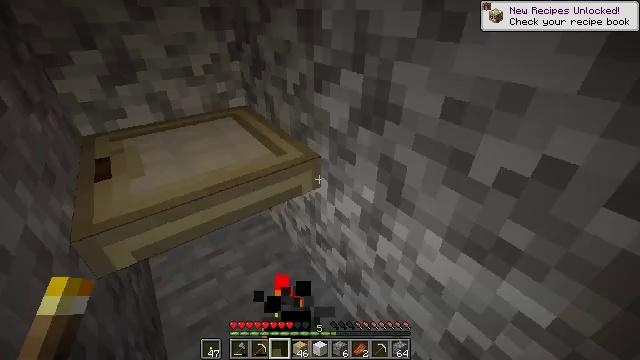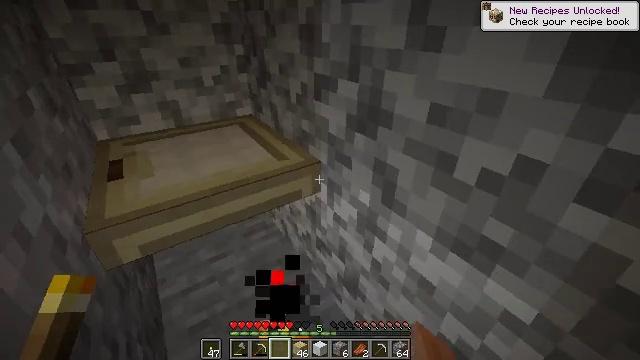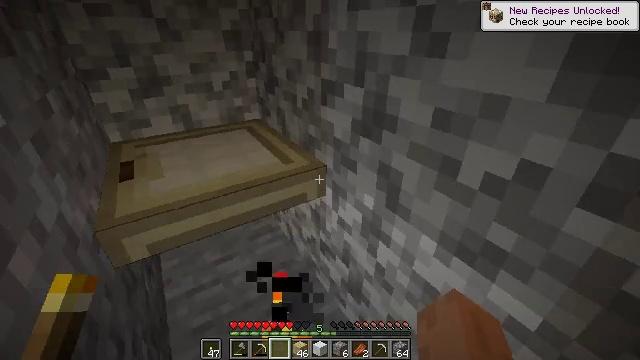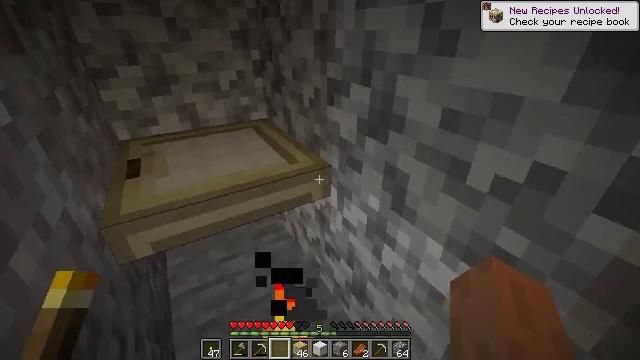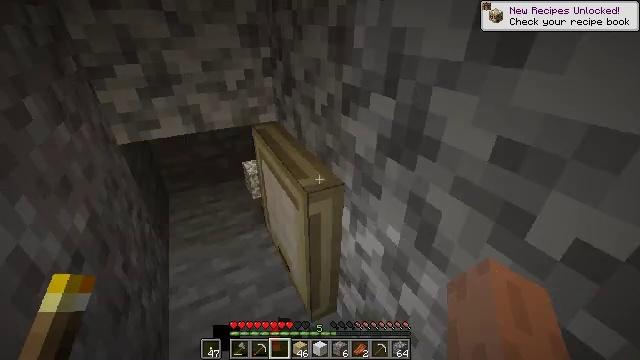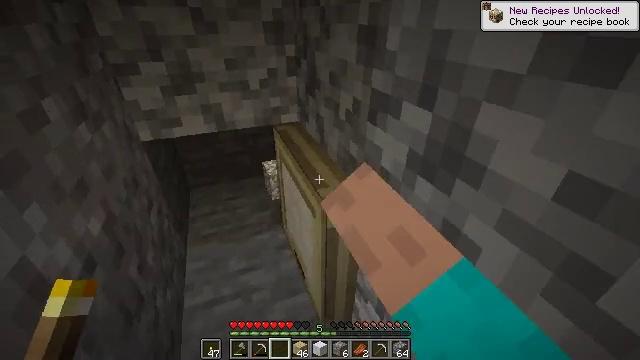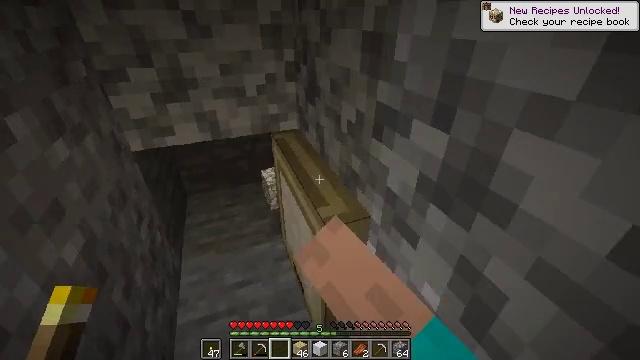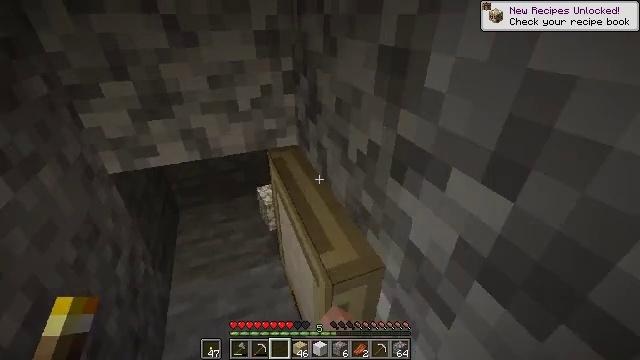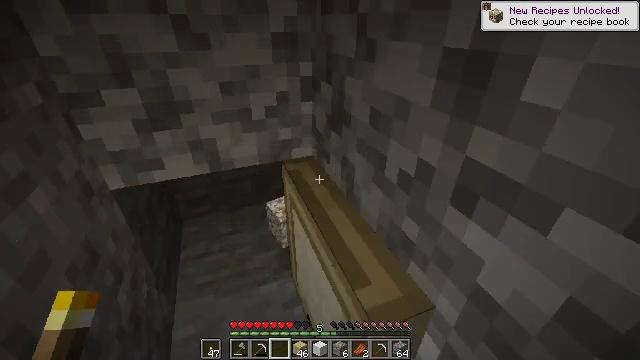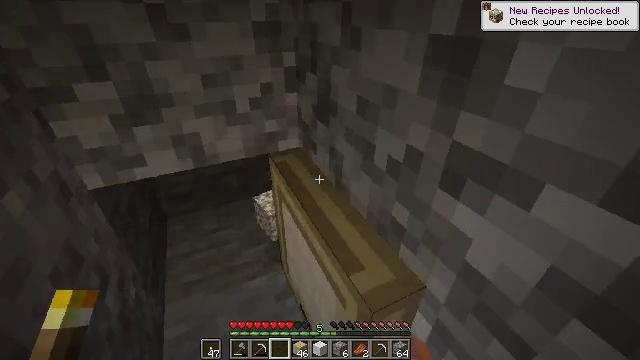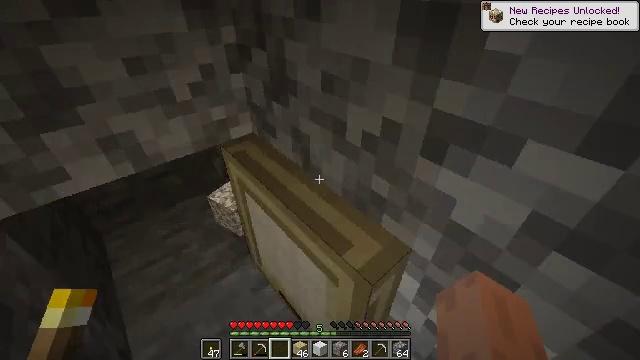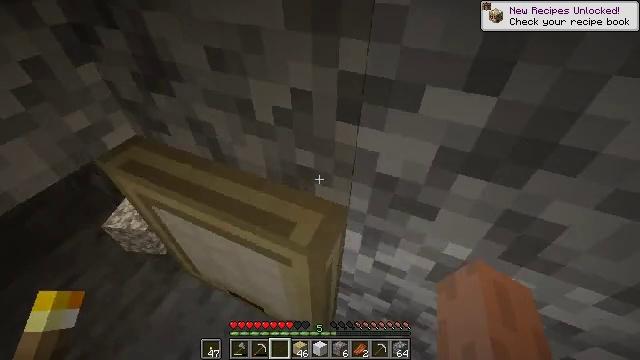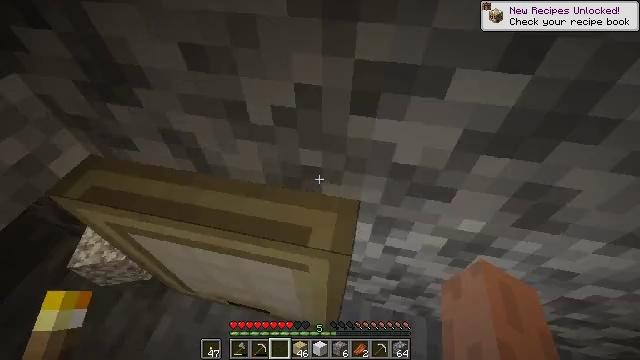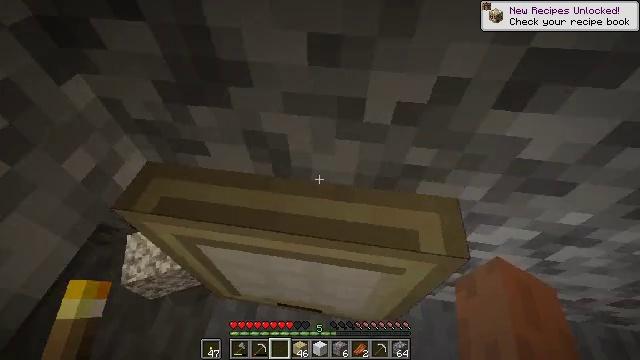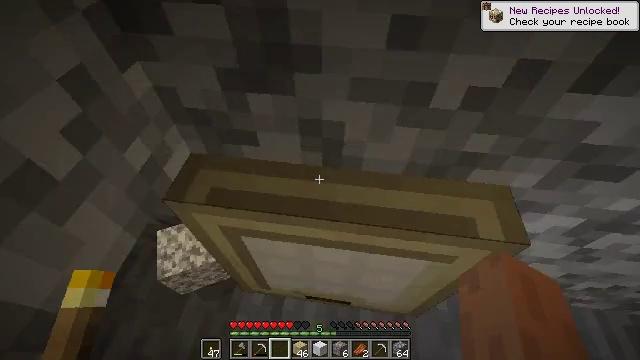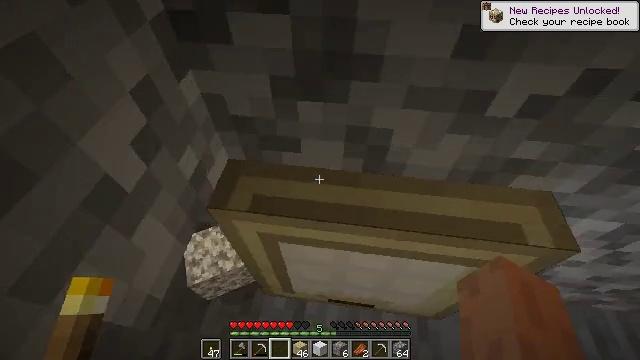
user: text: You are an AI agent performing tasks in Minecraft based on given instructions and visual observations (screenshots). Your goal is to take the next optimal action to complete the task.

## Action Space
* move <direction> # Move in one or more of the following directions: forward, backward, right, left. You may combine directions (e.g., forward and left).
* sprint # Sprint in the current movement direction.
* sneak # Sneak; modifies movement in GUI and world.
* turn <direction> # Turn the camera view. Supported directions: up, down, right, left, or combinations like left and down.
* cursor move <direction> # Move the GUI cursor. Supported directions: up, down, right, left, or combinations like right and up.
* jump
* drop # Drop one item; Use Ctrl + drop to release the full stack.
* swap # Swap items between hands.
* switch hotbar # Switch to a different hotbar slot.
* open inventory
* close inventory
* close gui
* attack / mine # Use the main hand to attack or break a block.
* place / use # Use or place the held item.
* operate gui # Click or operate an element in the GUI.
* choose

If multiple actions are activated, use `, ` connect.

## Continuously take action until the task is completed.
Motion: motion action
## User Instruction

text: Break down the birch trapdoor to collect it.
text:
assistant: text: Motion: turn left and up
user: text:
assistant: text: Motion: turn left and up
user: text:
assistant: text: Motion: move forward, turn left
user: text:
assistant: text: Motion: move forward, turn left and down, use / place
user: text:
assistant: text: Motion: move forward, turn left, use / place
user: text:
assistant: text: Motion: move forward, use / place
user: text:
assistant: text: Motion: move forward and move left, use / place
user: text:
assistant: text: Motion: move forward and move left
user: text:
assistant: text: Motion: move forward and move left, turn right and down
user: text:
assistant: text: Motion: move forward and move left, turn right and down
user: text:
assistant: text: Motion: move forward and move left, turn right and down
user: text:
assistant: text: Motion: move forward and move left, turn right and down
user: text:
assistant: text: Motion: move left, turn right and down
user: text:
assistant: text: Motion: move left
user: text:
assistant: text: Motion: move left
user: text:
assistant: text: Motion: use / place
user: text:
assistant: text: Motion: use / place
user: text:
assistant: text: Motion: use / place
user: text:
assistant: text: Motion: no_op
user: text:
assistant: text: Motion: no_op
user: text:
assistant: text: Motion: no_op
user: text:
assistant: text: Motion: turn up
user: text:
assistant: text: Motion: turn up
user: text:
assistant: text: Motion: move left, turn right and up
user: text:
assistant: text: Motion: move left, turn right and up
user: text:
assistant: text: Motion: move left, turn right and up
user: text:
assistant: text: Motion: move left, turn right and up
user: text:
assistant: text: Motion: move left, turn right and up
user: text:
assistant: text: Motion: move left, turn right and up
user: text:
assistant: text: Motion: move left, turn right and up